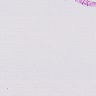
Metastatic tissue present: no